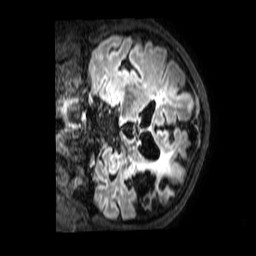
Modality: FLAIR
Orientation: coronal
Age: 64
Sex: male
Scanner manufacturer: philips
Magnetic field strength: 3 T
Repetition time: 4.8 s
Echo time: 0.279 s